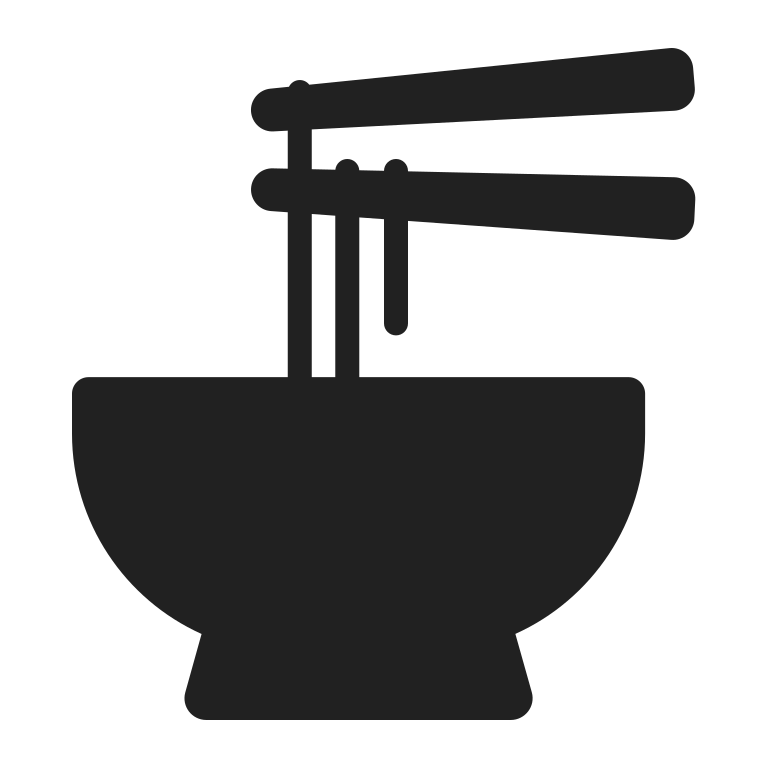
steaming bowl high contrast